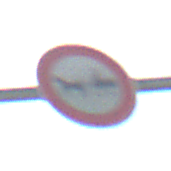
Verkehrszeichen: VerbotGespannfuhrwerke
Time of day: MorningAfternoon
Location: Outdoor (Nature)
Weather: PartlyCloudy
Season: NotSpecified
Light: Natural